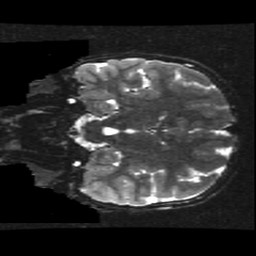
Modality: T2w
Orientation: coronal
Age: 11
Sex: female
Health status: ill
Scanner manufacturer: ge
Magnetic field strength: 3 T
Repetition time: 7.5 s
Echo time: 0.1015 s